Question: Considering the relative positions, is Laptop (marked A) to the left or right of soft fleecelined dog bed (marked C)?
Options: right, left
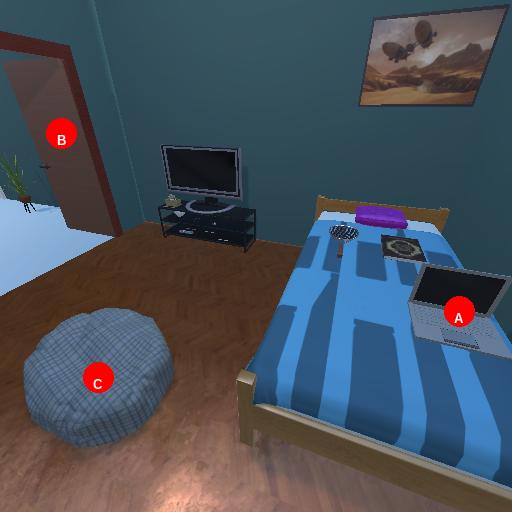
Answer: right